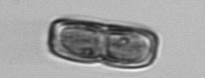
Label: Ephemera